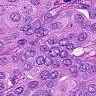
Metastatic tissue present: yes